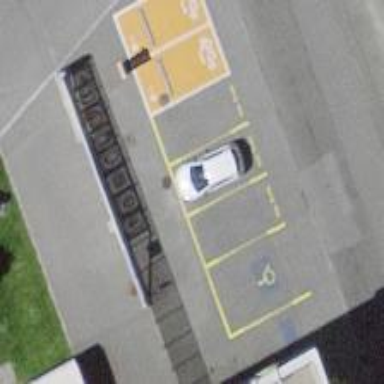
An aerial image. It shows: Charging station.